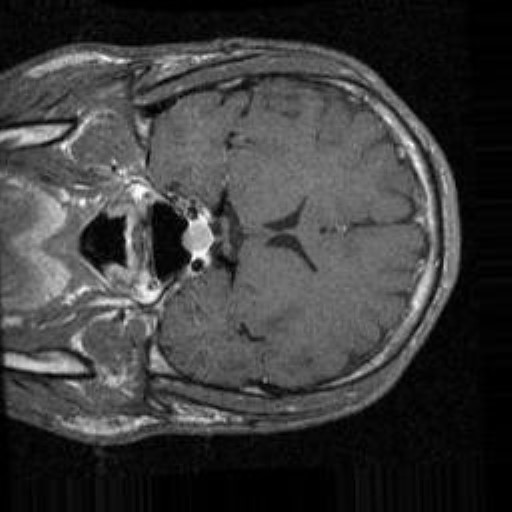
Label: brain_tumor